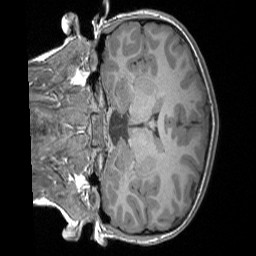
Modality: T1w
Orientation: coronal
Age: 9
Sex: male
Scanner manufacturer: siemens
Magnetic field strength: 3 T
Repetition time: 1.65 s
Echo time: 0.00203 s